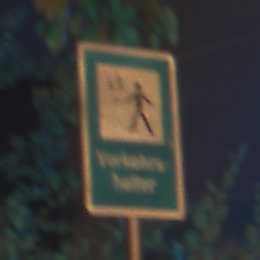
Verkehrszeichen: Verkehrshelfer
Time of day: Night
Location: Outdoor (Urban)
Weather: PartlyCloudy
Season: NotSpecified
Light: Artificial